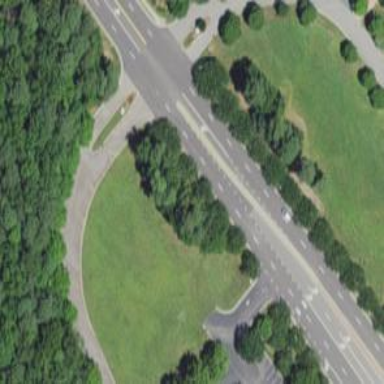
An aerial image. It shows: Secondary road with asphalt surface and separate sidewalk.